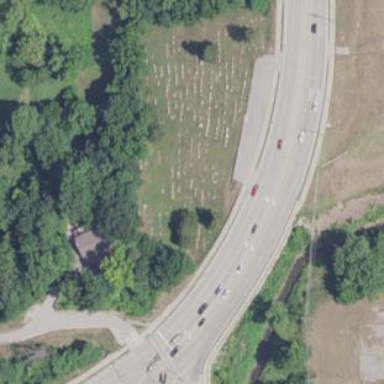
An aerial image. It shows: Cemetery.